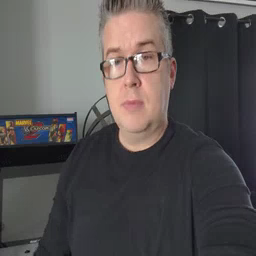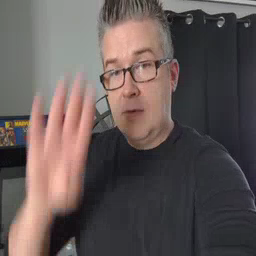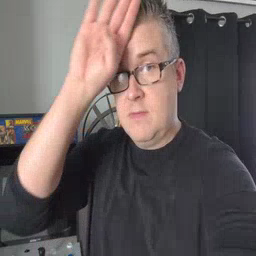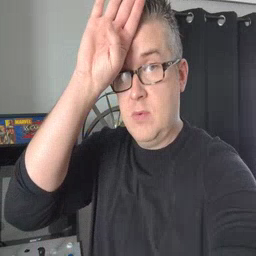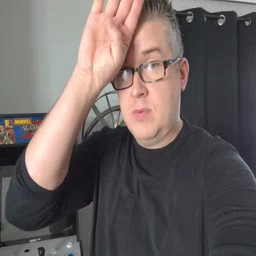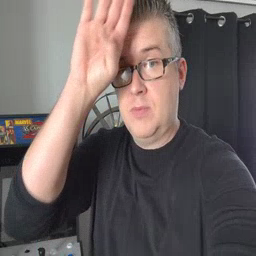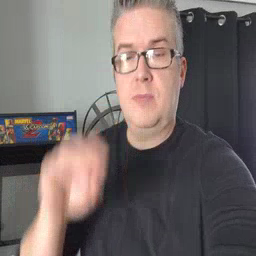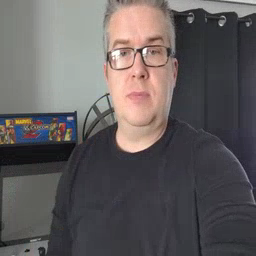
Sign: fireman